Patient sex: F
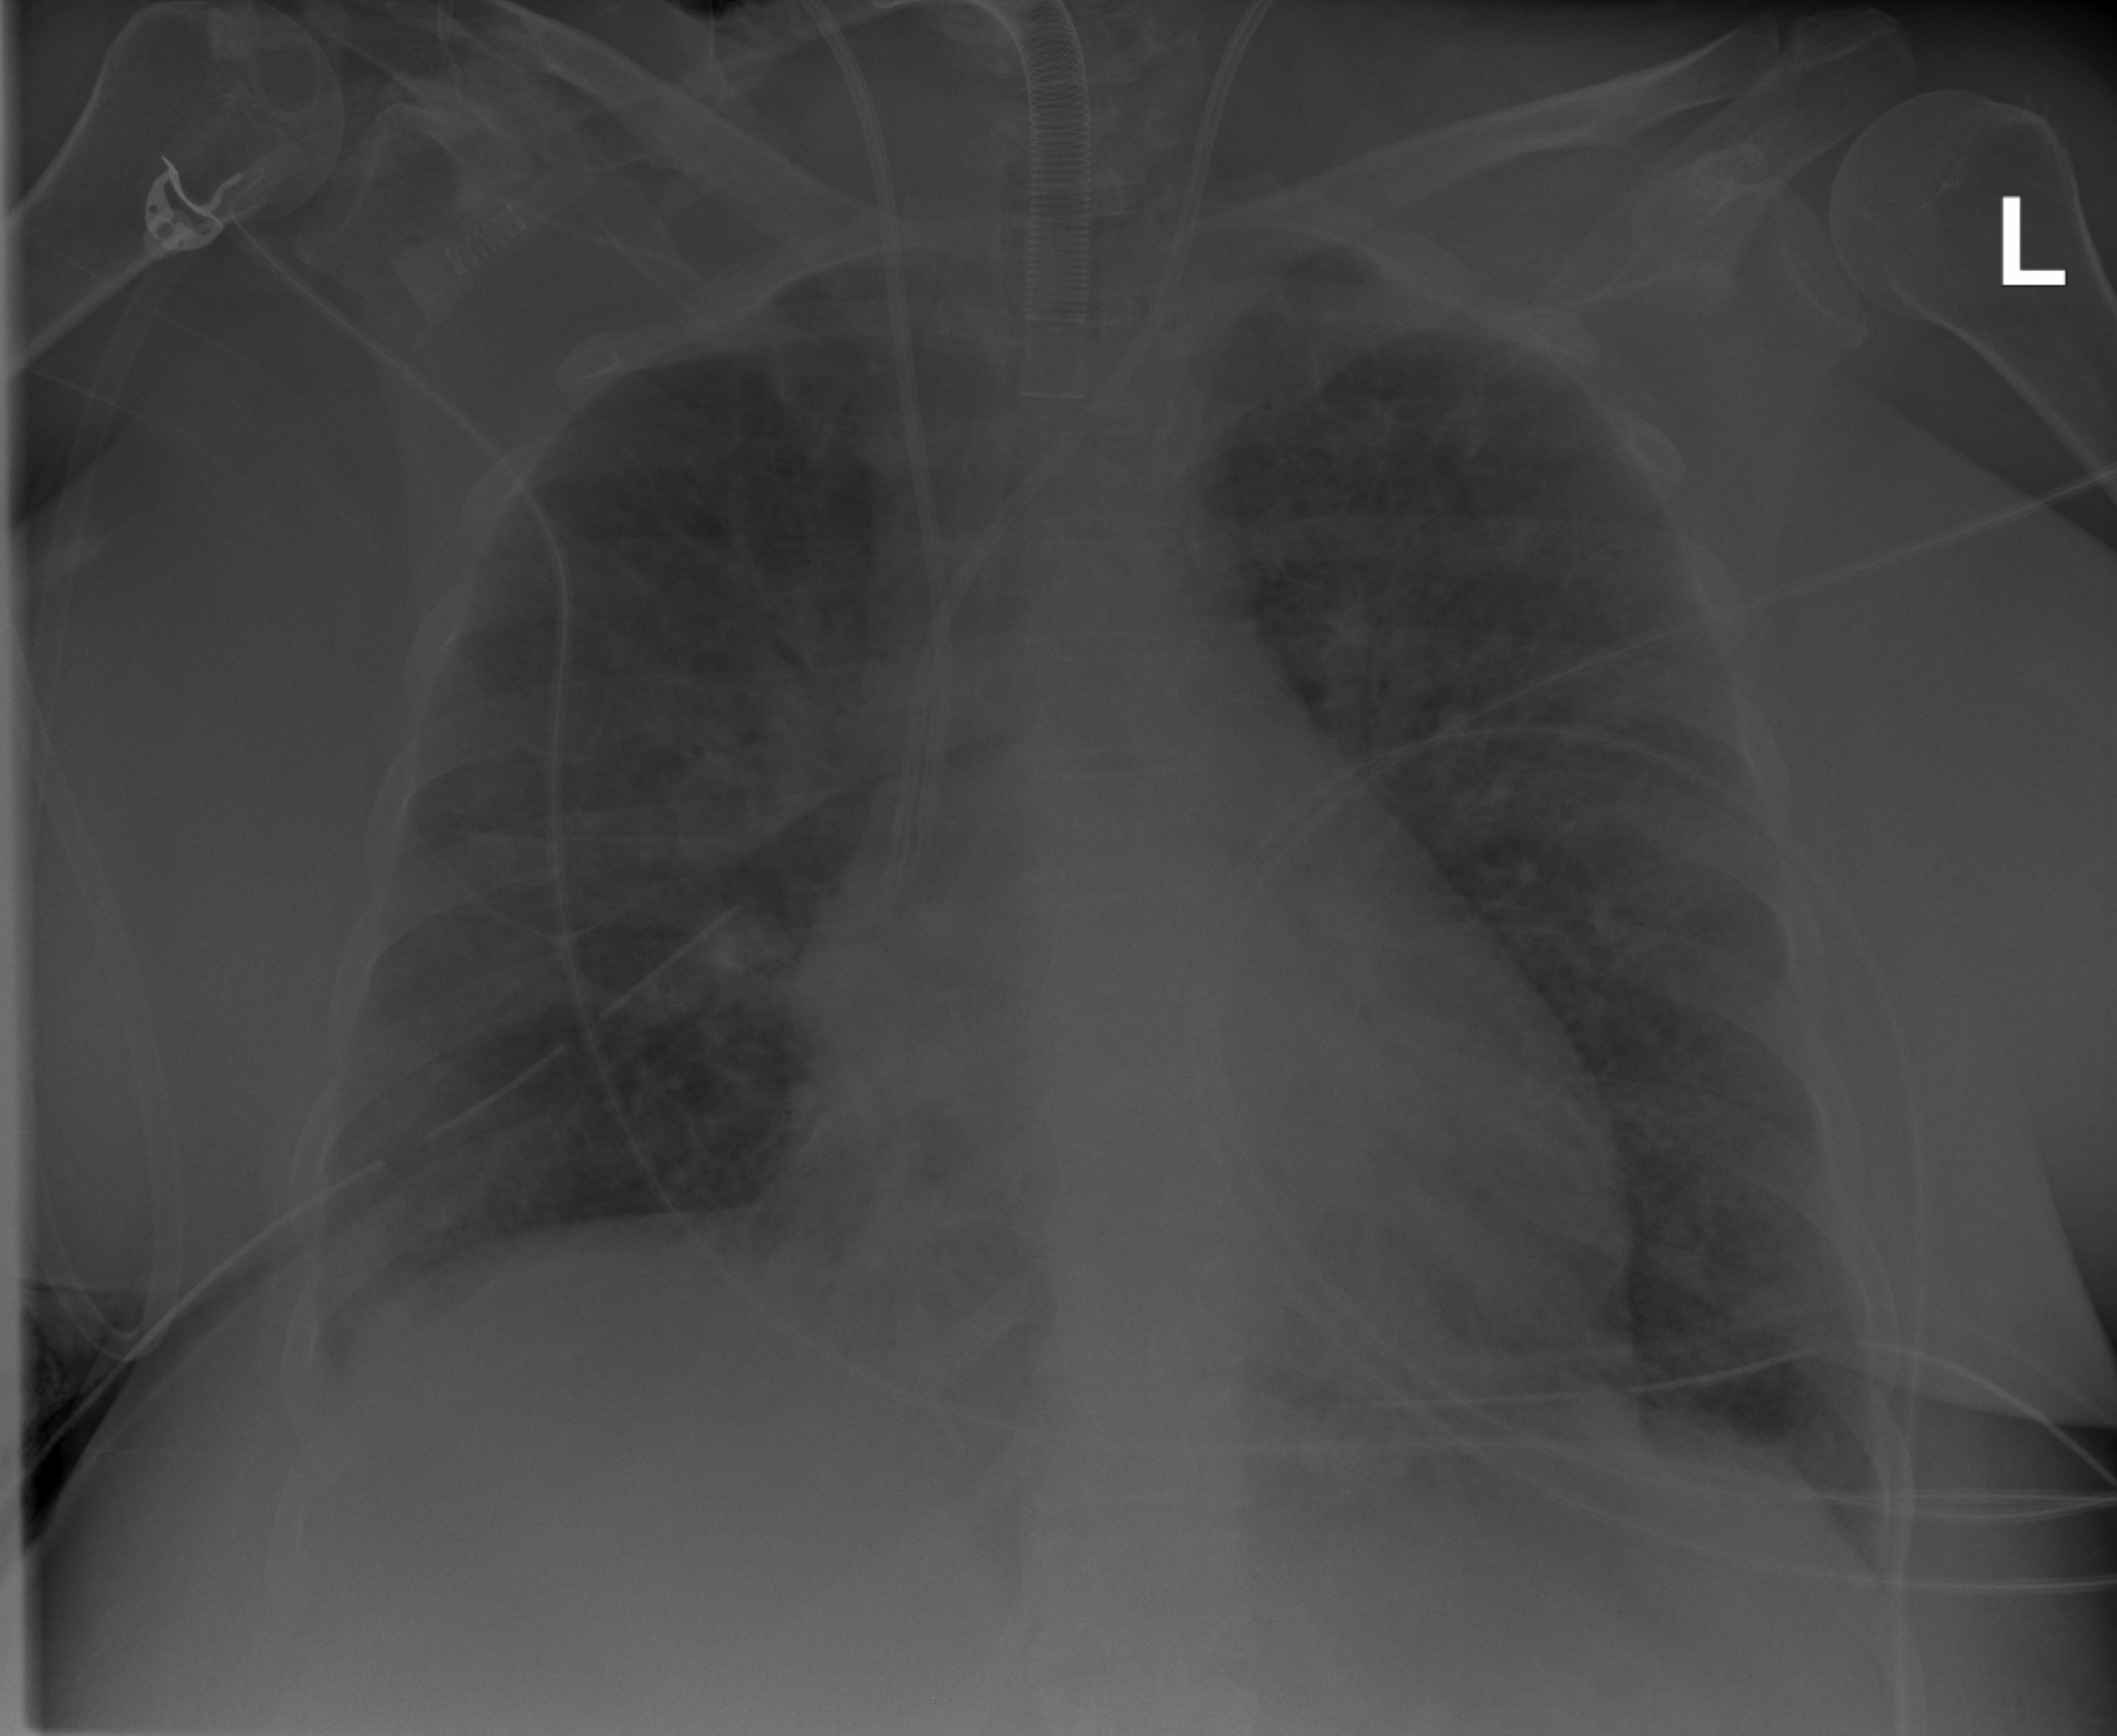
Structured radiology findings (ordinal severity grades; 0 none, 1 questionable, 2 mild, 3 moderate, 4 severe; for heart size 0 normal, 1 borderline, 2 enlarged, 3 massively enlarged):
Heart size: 1
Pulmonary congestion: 2
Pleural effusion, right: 2
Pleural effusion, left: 2
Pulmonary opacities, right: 2
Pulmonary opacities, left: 2
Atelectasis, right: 2
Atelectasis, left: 2